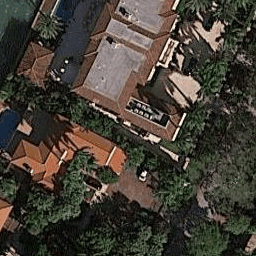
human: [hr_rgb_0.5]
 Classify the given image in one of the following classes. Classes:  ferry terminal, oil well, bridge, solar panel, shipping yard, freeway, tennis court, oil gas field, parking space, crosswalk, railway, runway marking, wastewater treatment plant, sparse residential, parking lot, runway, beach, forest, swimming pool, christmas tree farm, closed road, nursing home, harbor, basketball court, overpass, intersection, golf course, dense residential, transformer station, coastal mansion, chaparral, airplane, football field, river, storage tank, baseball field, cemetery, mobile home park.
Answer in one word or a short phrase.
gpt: coastal mansion